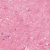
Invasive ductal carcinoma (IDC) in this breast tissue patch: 0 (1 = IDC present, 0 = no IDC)